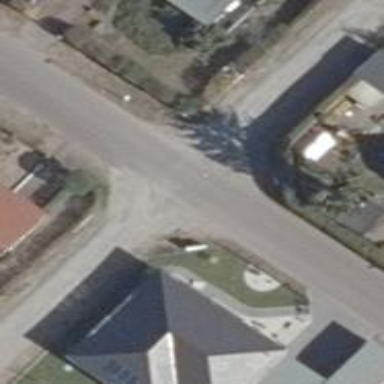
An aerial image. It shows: Residential road with sandy surface.